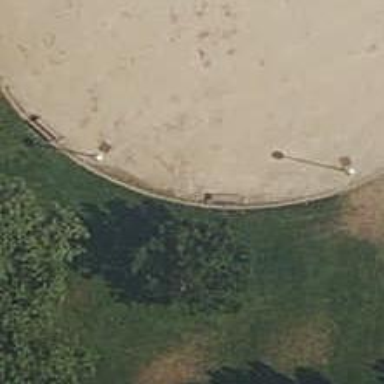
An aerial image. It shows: Brown bench in the vicinity.